Question: I've got the following layout that is generated dynamically via jquery. Basically it creates a bunch of divs with images in them, the divs are floated left. On Chrome and IE the image loads correctly, but on FireFox the images don't load. If I try to inspect the image FireFox says the src failed to load. Any ideas?
'''
<div id="divButton" class="buttonToolBar">
<img src="..." alt="buttonType" />
</div>
.buttonToolBar
{
float:left;
border-color: #CCCCCC #999999 #999999 #CCCCCC;
border-style: solid;
border-width: 1px;
margin: 1px 2px;
}
'''

UPDATE
This is an example of the url of one of the images
<URL>
UPDATE
I am using the ResolveClientUrl method on the server side to render the correct url, maybe that is the problem?
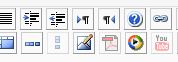
Answer: Turns out it wasn't a problem with the url, it was how I was getting it. I was using the innerText property to get the url. In FF the innerText doesn't work.
<URL>